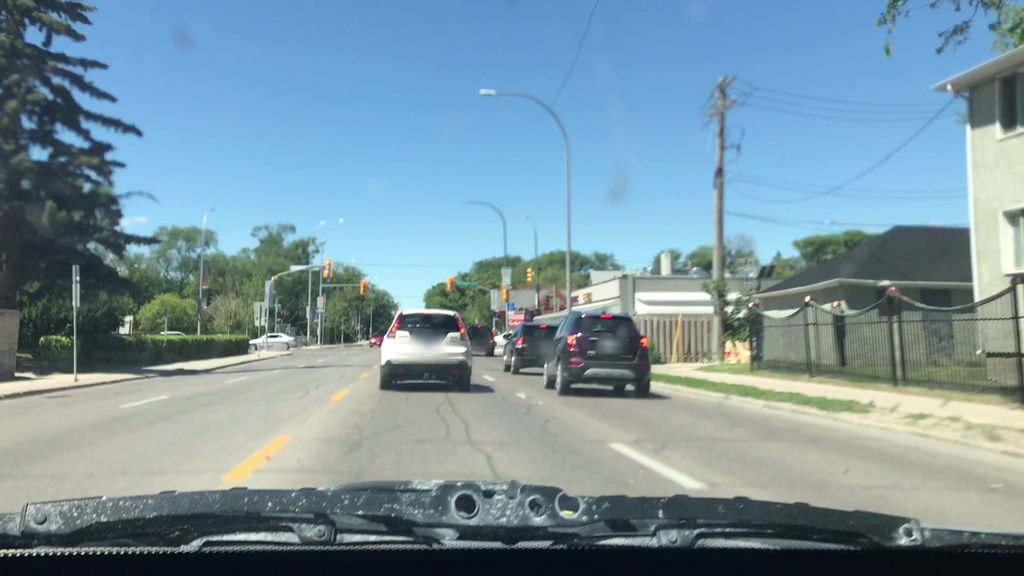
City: winnipeg